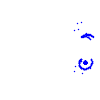
Particle: electron